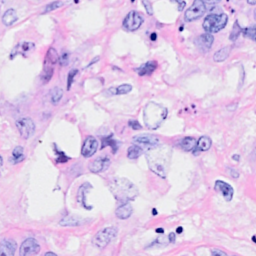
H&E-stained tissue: Breast